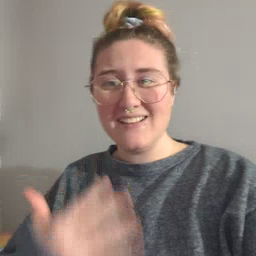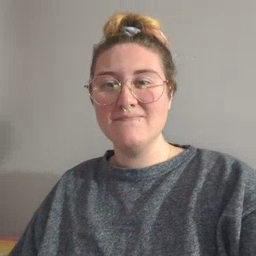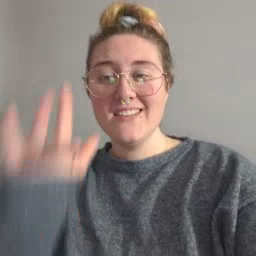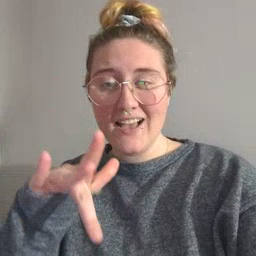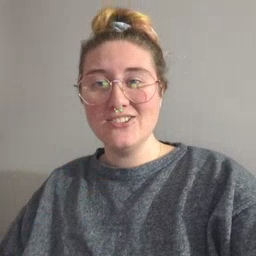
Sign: touch